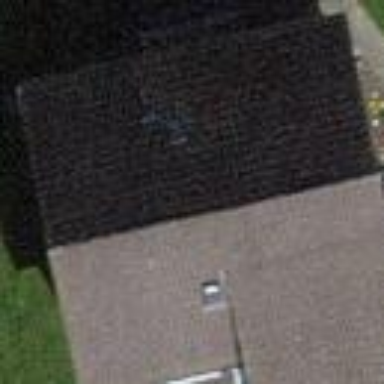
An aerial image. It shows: Building with tiled roof.